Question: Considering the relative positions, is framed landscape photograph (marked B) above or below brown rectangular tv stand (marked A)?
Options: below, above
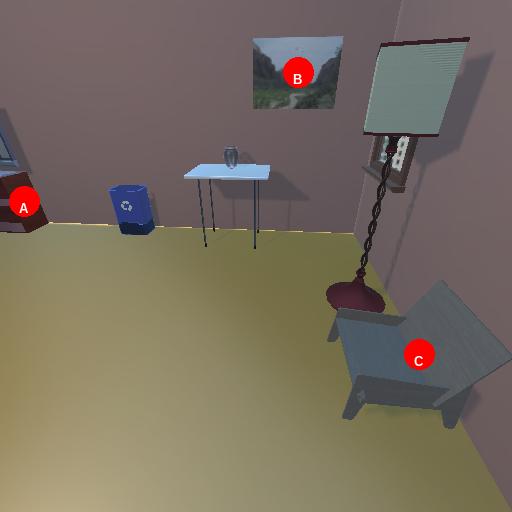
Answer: below